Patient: sex F, age 33
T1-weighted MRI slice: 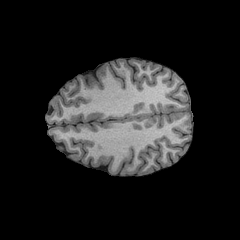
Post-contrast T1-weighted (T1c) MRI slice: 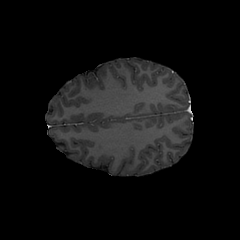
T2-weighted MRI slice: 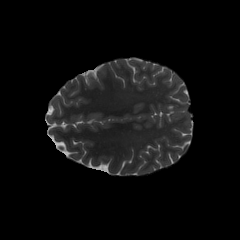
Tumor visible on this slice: no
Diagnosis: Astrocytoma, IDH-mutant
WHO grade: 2